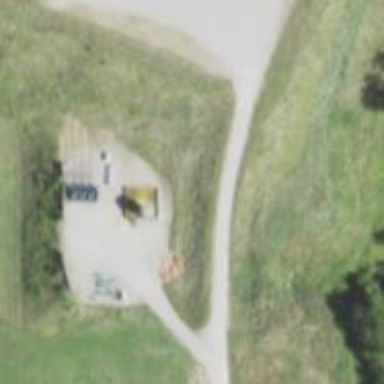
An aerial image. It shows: Storage tank with man-made structure.